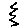
Label: zigzag